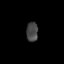
Tissue: lung
Cell type: Others
Senescence score: 0.2036
Nuclear area (px): 224
Mean DAPI intensity: 68.991